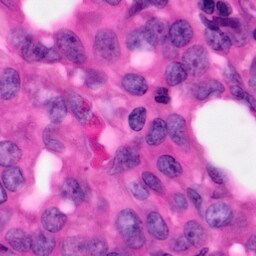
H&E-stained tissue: Pancreatic